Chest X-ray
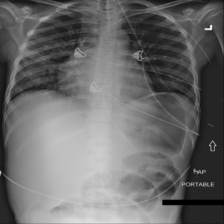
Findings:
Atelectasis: negative
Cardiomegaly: negative
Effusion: negative
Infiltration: positive
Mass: negative
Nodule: positive
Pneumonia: negative
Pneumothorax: negative
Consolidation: negative
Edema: negative
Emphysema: negative
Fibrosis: negative
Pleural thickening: negative
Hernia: negative